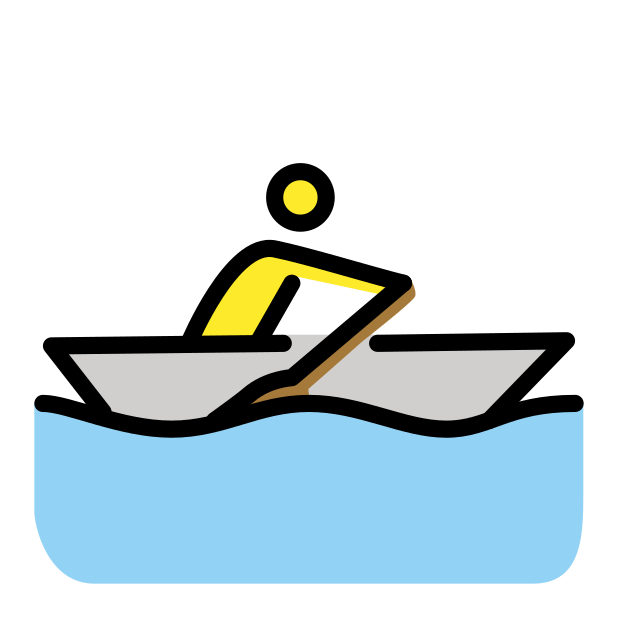
Emoji: 🚣
Name: rowboat
Unicode: 0x1f6a3